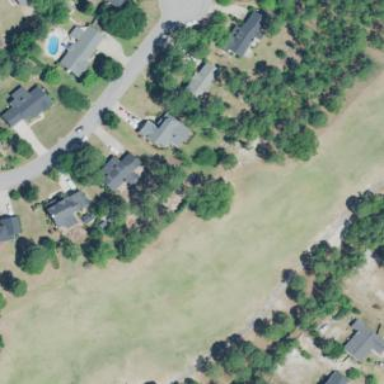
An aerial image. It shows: Grassy area designated as golf fairway.